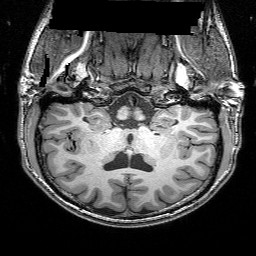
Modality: T1w
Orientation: sagittal
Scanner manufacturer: siemens
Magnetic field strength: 3 T
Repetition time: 2.25 s
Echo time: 0.00418 s